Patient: sex F, age 44
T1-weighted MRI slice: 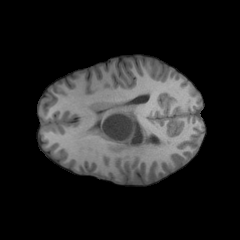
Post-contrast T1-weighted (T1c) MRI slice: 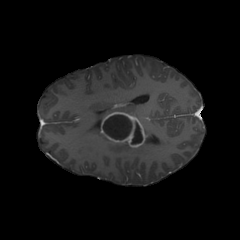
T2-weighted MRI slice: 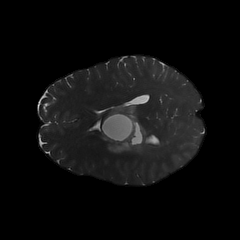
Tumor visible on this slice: yes
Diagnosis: Glioblastoma, IDH-wildtype
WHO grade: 4